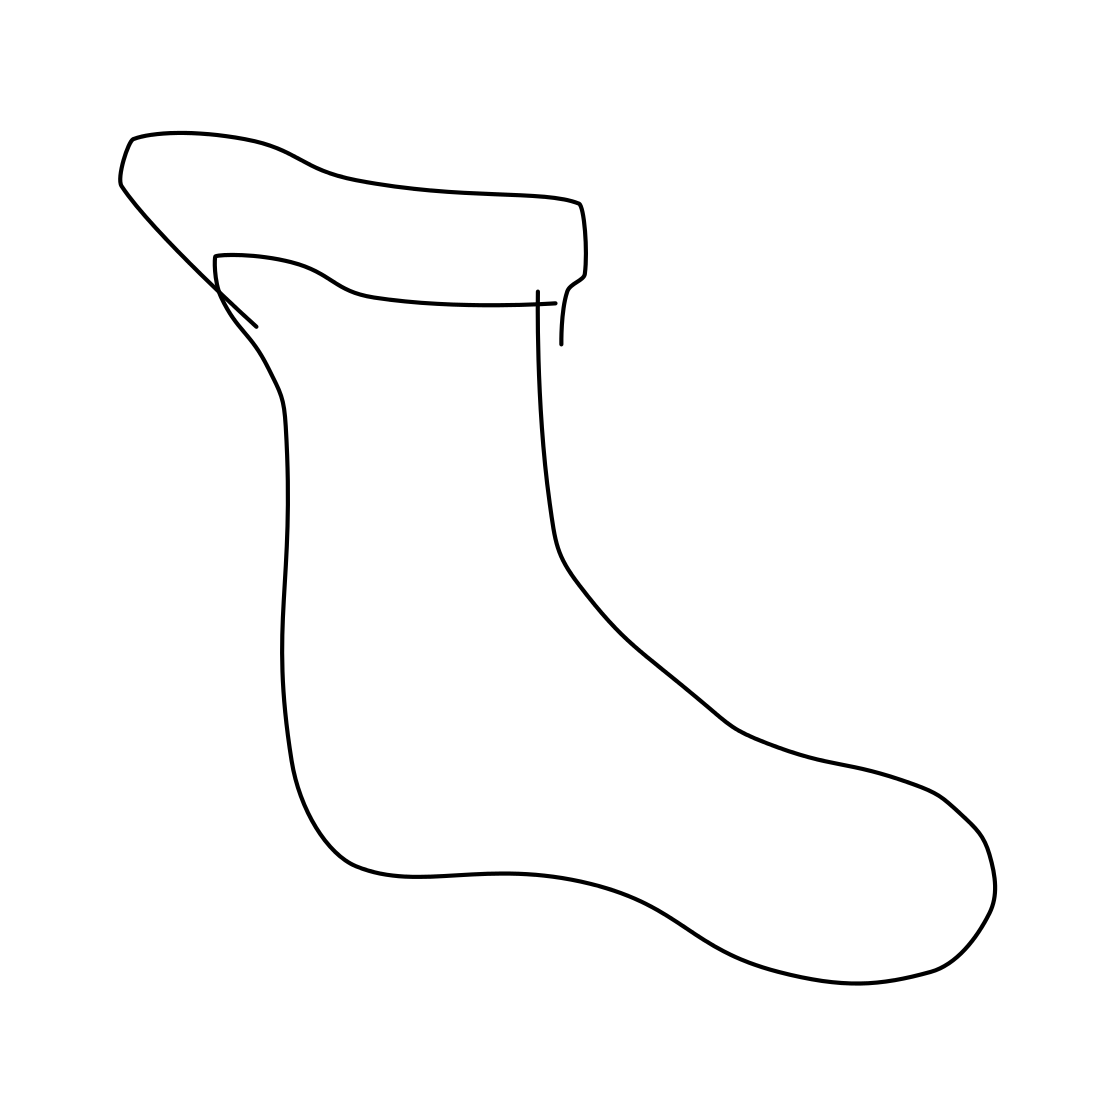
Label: socks